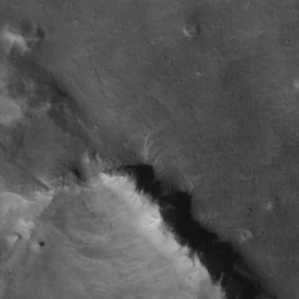
Label: non_frost